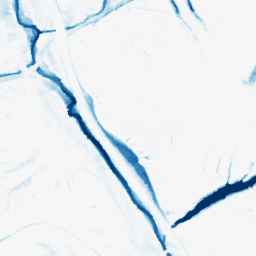
Category: morphological
Decomposition family: morphological
Decomposition parameters: operation: closing
size: 10
Upsampling method: quartic
Upsampling parameters: scale: 4
Upsampling scale: 4